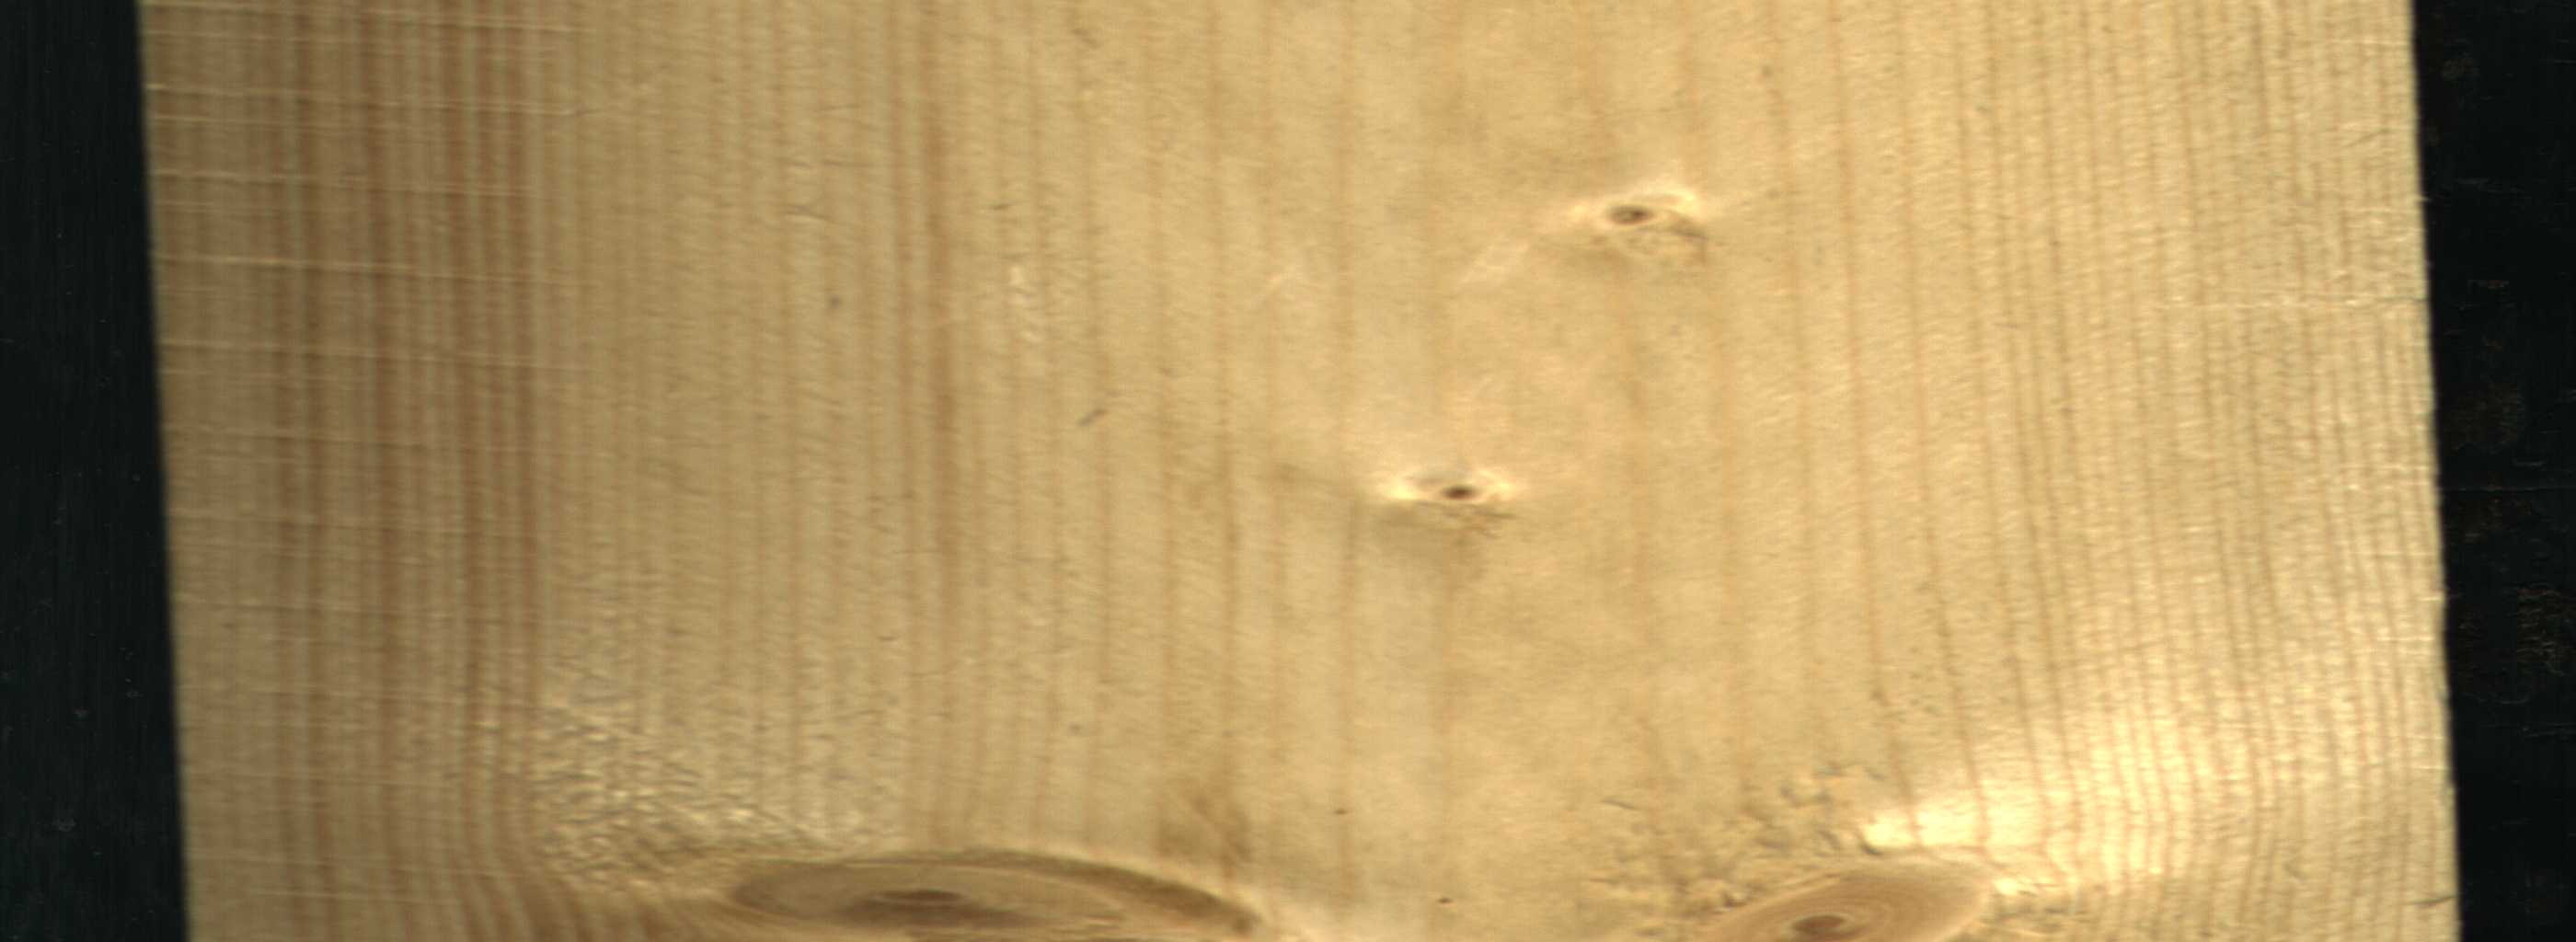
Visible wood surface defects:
Live_Knot
Live_Knot
Live_Knot
Live_Knot